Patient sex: F
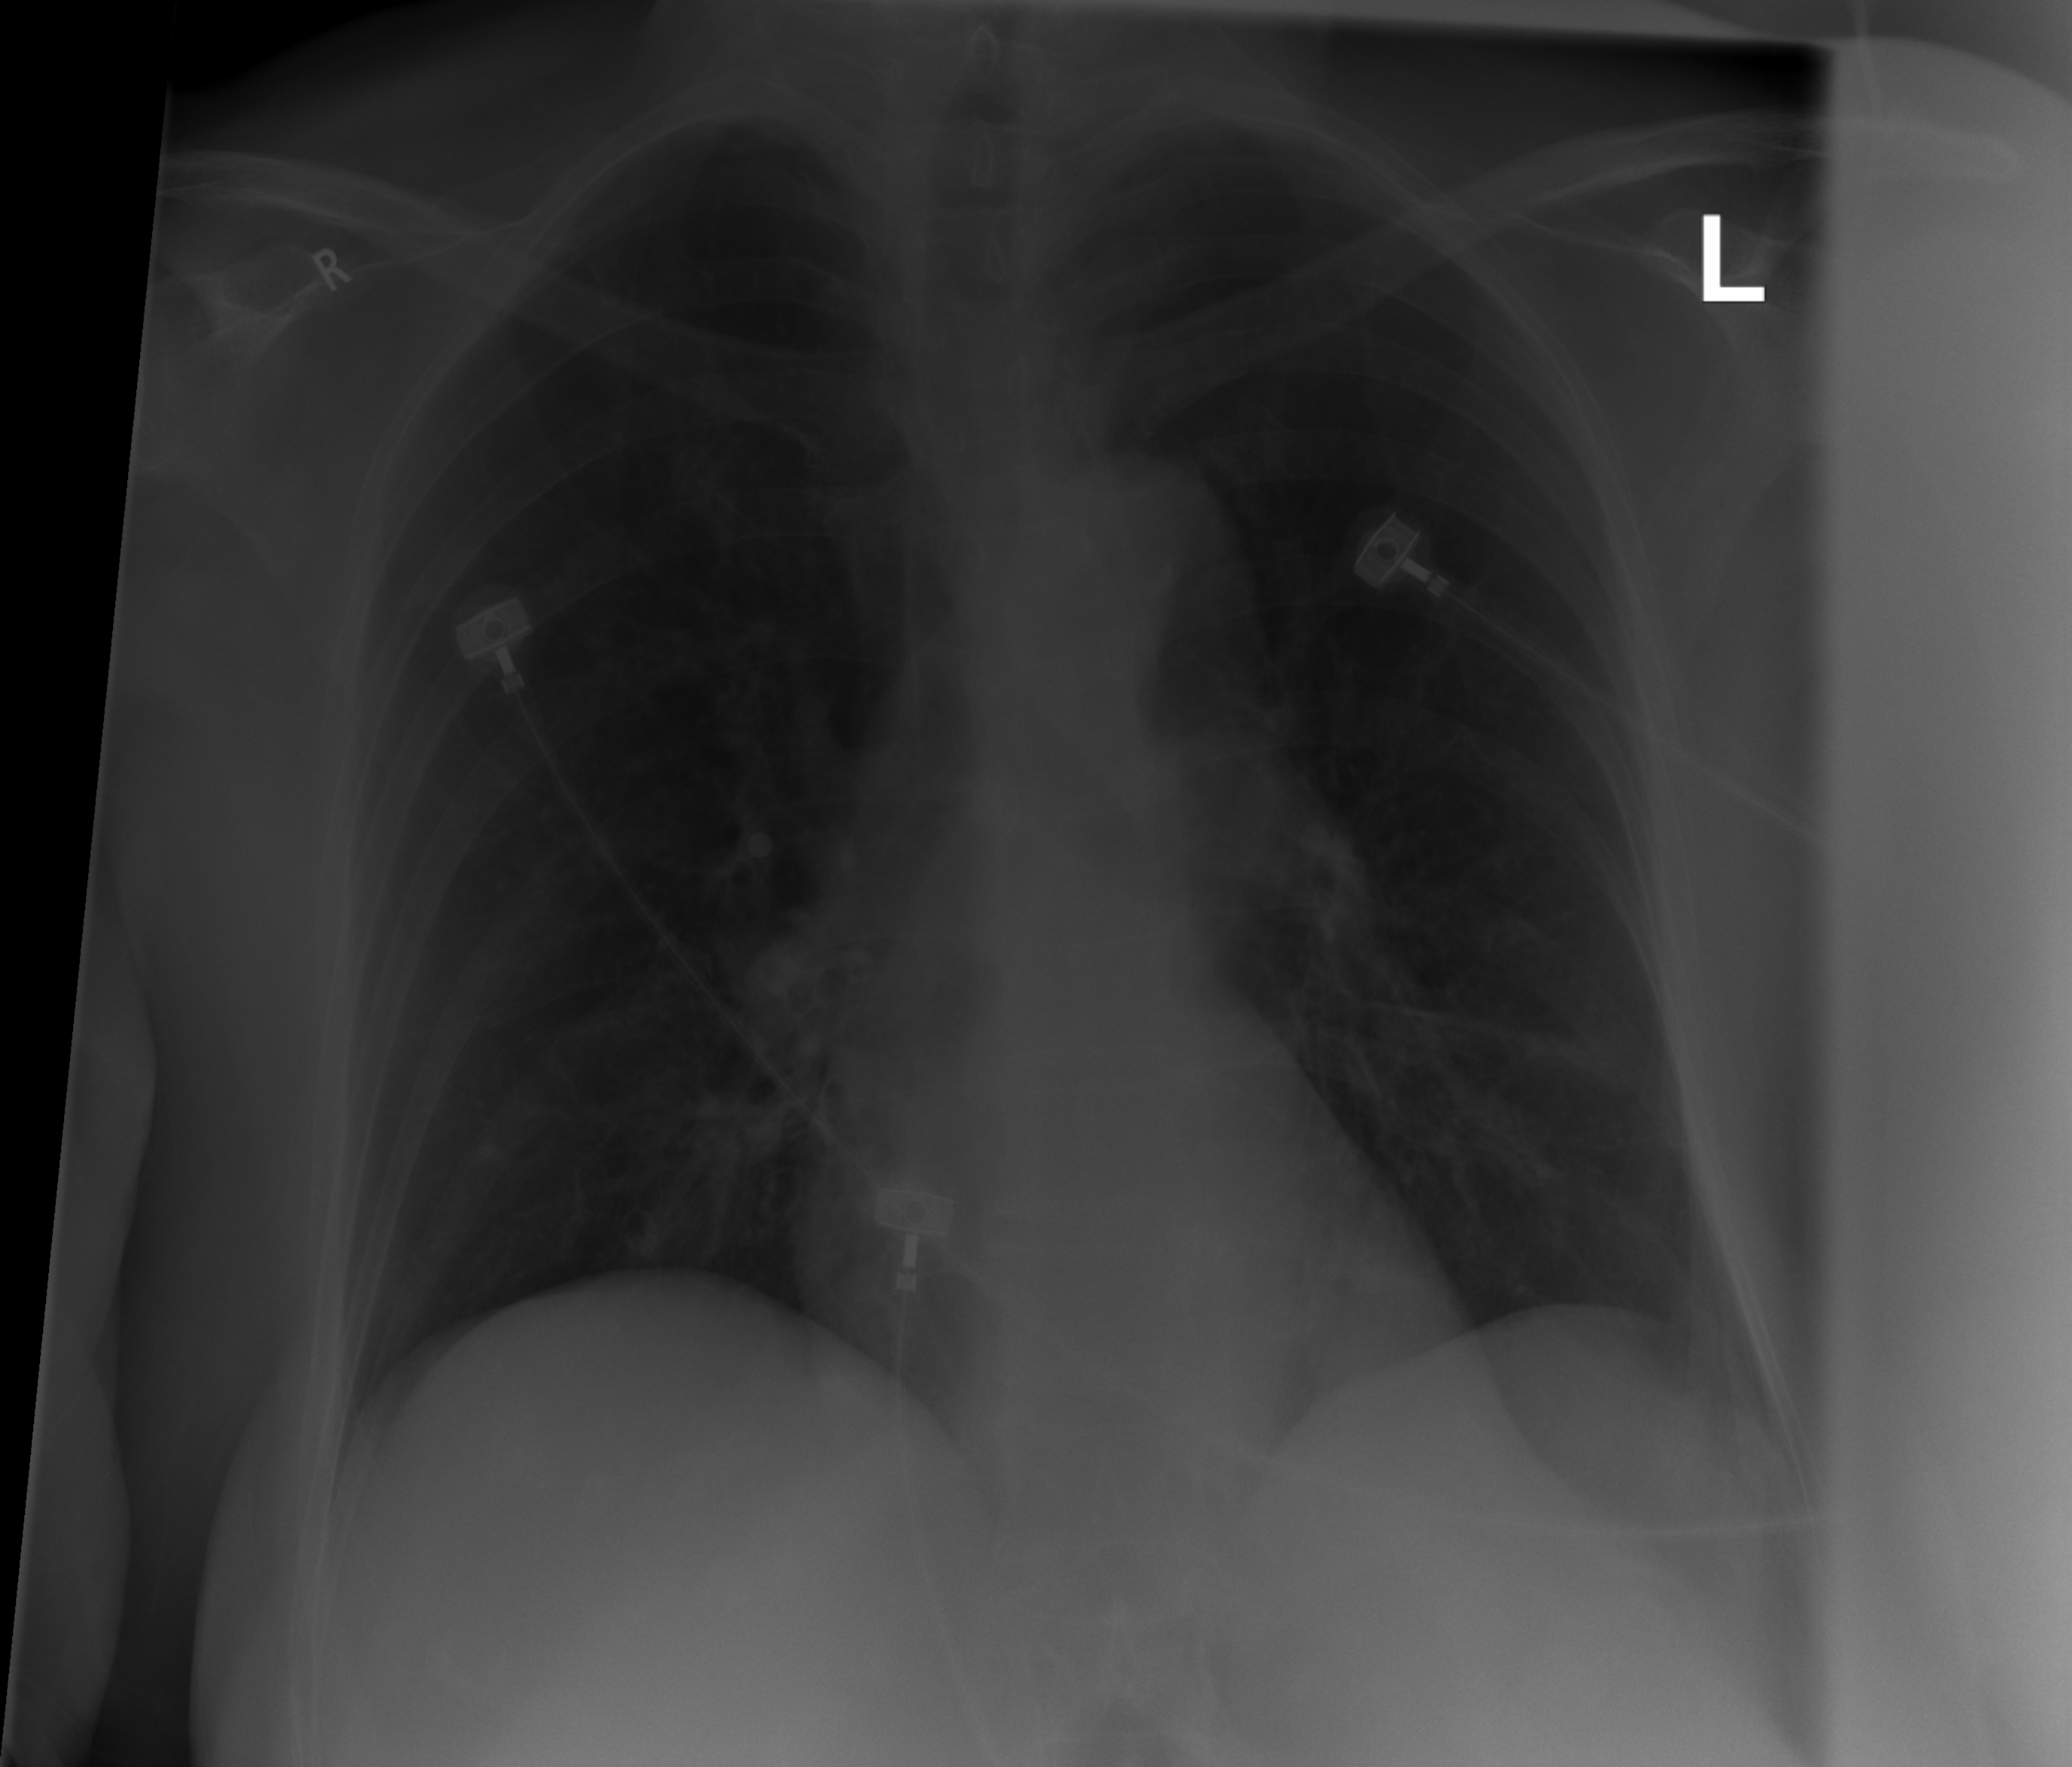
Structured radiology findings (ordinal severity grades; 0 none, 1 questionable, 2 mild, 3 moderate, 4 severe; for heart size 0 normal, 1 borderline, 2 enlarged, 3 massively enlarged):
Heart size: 0
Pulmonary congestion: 0
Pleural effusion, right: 0
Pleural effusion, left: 0
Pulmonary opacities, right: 0
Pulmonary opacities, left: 0
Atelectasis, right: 0
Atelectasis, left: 2